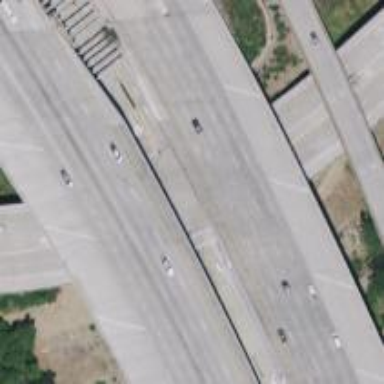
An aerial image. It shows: Motorway link bridge.